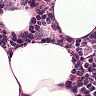
Metastatic tissue present: no